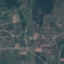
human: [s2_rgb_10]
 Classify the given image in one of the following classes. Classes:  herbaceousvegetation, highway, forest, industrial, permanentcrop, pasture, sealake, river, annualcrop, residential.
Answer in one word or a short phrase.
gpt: PermanentCrop